Interaction volume radius: 5 \u00c5
Interaction volume height: 15 \u00c5
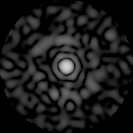
Disorder parameter: 0.8441